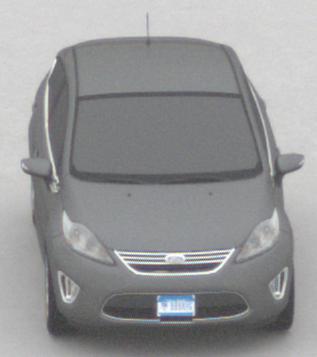
Make: Ford
Model: Fiesta
Detailed model: ’09 Sedan (seventh series)
Model produced from: 2010
Model produced until: 2017
Doors: 4
Color: gray
Road condition: dry road
Daytime: midday
Contrast: low contrast